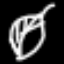
Label: leaf